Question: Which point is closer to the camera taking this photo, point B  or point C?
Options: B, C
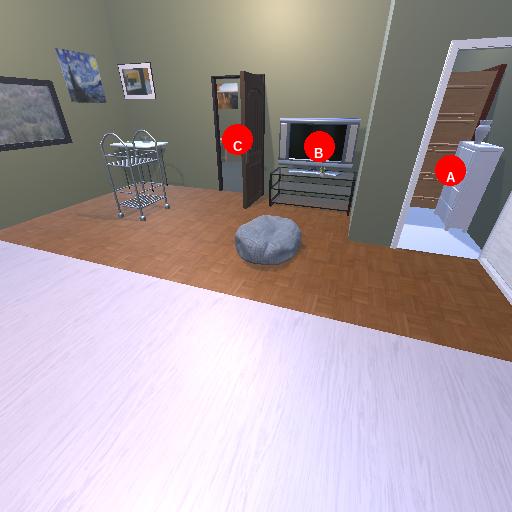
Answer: B